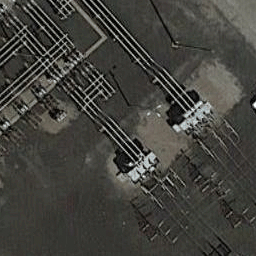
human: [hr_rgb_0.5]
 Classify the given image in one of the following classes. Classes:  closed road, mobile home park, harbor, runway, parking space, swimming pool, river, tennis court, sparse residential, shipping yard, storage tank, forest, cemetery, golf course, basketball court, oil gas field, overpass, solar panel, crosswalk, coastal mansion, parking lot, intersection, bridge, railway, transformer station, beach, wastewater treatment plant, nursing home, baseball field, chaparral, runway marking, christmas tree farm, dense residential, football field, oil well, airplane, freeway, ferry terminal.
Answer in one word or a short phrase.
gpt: transformer station